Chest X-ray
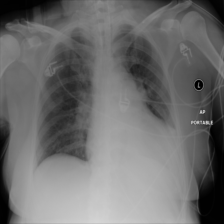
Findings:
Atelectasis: negative
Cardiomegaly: negative
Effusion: negative
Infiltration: negative
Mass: negative
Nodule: negative
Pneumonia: negative
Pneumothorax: negative
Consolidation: negative
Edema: negative
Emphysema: negative
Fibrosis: negative
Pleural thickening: negative
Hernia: negative